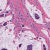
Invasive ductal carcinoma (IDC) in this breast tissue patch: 1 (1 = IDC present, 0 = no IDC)